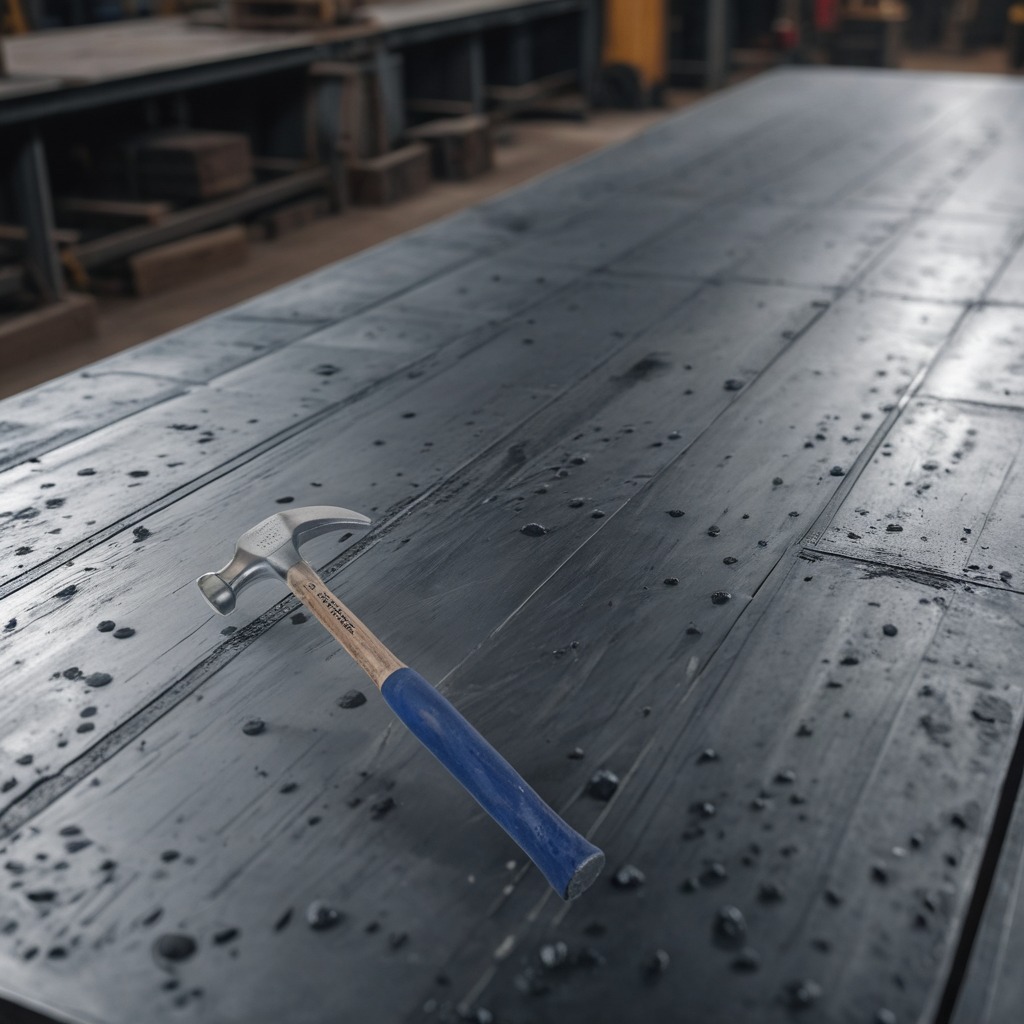
A hammer is lying on a cold steel table in a mining workshop.